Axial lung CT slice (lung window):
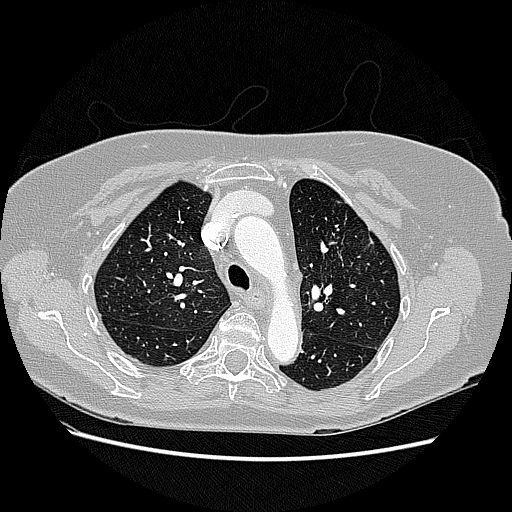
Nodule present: no